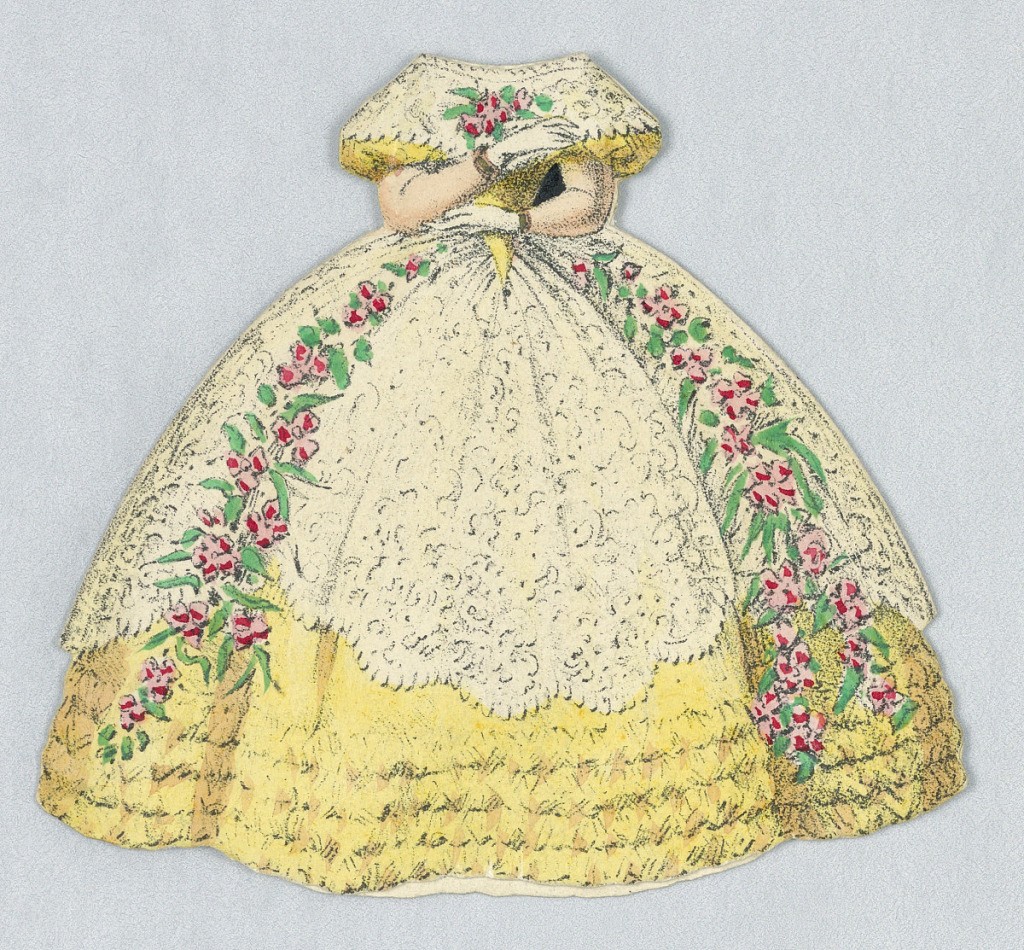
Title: Paper Doll Costume in Yellow with White Lace and Pink Rose Garlands
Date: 1876–80
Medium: Lithograph, brush and watercolor on cream heavy wove paper
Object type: Print
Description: Yellow dress with white lace top layer.  Pink rose garlands cascade down either side of her gown.  Both back and front of dress represented for this paper doll outfit.